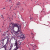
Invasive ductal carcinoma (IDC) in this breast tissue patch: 0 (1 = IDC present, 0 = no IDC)